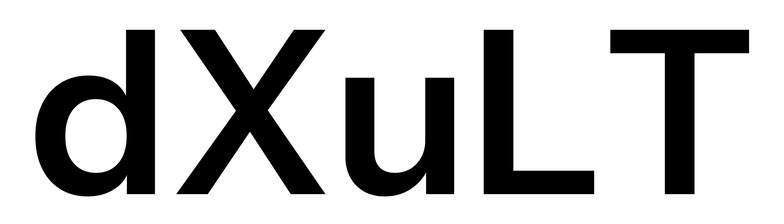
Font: InstrumentSans_SemiBold